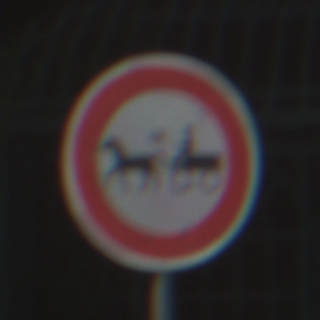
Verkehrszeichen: VerbotGespannfuhrwerke
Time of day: Midday
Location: Outdoor (Suburban)
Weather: Clear
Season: NotSpecified
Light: Natural